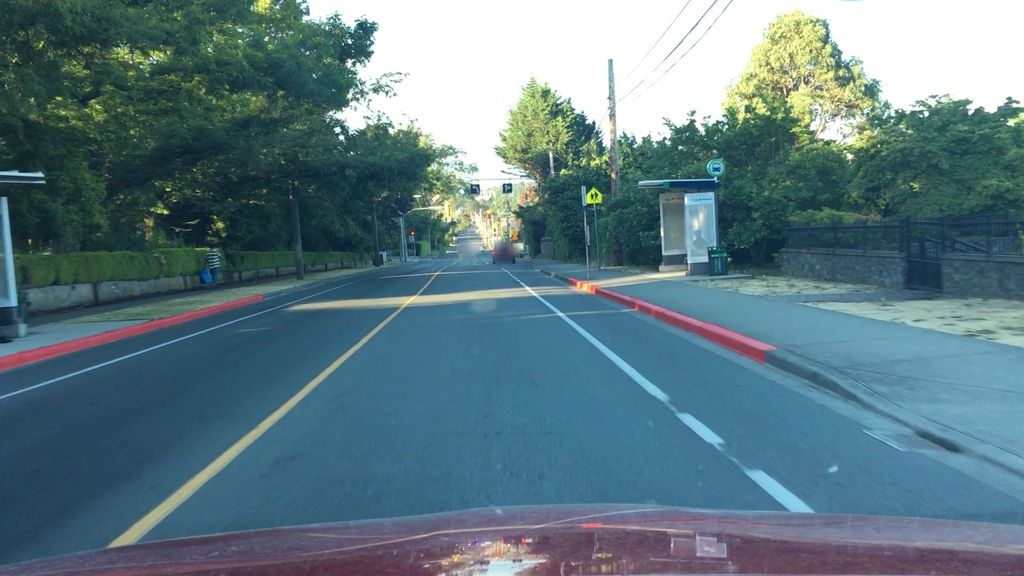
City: victoria